Question: I rotated my android device in x direction (from -180 degree to 180 degree), see image below.

And I assume only Rotation vector x value is changed. Y and z maybe have some noise, but it should be not much difference among the values.
However, I receive this. Kindly see
<URL>
I suspect my sensor has some problem.
Any idea? Thank you very much.
Jimmy
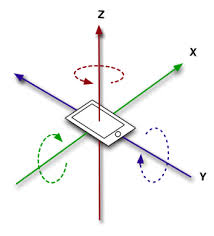
Answer: Your sensor is fine.Well, the rotation vector entries cannot simply be related to the rotation angle around a particular axis. The <URL> structure constitutes of timestamp, sensor, accuracy and values. Depending on the vector the float[] of 'values' vary in size 1-5. The rotation vectors values are based on unit quaternions, all together forming a vector representing the orientation of this world frame relative to your smartphone fixed frame above
<URL>
They are unitless and positive counter-clockwise.
> The orientation of the phone is represented by the rotation necessary to align the East-North-Up coordinates with the phone's coordinates. That is, applying the rotation to the world frame (X,Y,Z) would align them with the phone coordinates (x,y,z).
If the vector would be a Rotation-Matrix one could write it as 'v_body = R_rot_vec * v_world (<--)'pushing the world vector into a smartphone fixed description.
Furthermore about the vector:
> The three elements of the rotation vector are equal to the last three components of a quaternion <cos(th/2), xsin(th/2), z*sin(th/2)>.
So what to do with it? Depending on your Euler-angles convention (possible 24 sequences, valid 12 ones) you could calculate the corresponding angles u := [ps,th,ph] by e.g. applying the sequence:
<URL>
the sequence:
<URL>
with q1-3 always being the 'values[0-2]' 'u_ijk'But wait, your linked table only does have 3 values, which is similar to what I get. This is one'SensorEvent' of mine, the last three are printed from 'values[]'
'''
timestamp sensortype accuracy values[0] values[1] values[2]
23191581386897 11 -75 -<PHONE> -0.014922042 <PHONE>
'''
4q - 3 values = 1q unknown. The first q0 is redundant info (also the <URL> Set the equation ||q|| = 1 and solve for q0. Now all q0-3 are known.
Furthermore my android 4.4.2 does not have the fourth estimated heading Accuracy (in radians) inside 'value[4]', so I evaluate the 'event.accuracy':
'''
for (SensorEvent e : currentEvent) {
if (e != null) {
String toMsg = "";
for(int i = 0; i < e.values.length;i++) {
toMsg += " " + String.valueOf(e.values[i]);
}
iBinder.msgString(String.valueOf(e.timestamp) + " "+String.valueOf(e.sensor.getType()) + " " + String.valueOf(e.accuracy) + toMsg, 0);
}
}
'''
Put those equations into code and you will get things sorted.
Here is a short conversion helper, converting Quats. using either . It can be run from shell <URL>
The relevant part for XYZ
'''
/*quaternation to euler in XYZ (seq:123)*/
double* quat2eulerxyz(double* q) {
/*euler-angles*/
double psi = atan2( -2.*(q[2]*q[3] - q[0]*q[1]) , q[0]*q[0] - q[1]*q[1]- q[2]*q[2] + q[3]*q[3] );
double theta = asin( 2.*(q[1]*q[3] + q[0]*q[2]) );
double phi = atan2( 2.*(-q[1]*q[2] + q[0]*q[3]) , q[0]*q[0] + q[1]*q[1] - q[2]*q[2] - q[3]*q[3] );
/*save var. by simply pushing them back into the array and return*/
q[1] = psi;
q[2] = theta;
q[3] = phi;
return q;
}
'''
Here some examples applying quats to euls:
<URL>
**Q:** What do the sequence ijk stand for? Take two coordinate-frames A and B superposing each other(all axis within each other) and start rotating frame B through i-axis having angle 'psi', then j-axis having angle 'theta' and last z-axis having 'phi'. It could also be a, b, g for i,j,k. *I don't pick up the numbers as they are confusing (Diebel vs other papers).*
'''
R(psi,theta,phi) = R_z(phi)R_y(theta)R_x(psi) (<--)
'''
The trick is elementary rotations are applied from right to left, although we read the sequence from left to right.
Those are the three elementary rotations youre going through to go from
'''
A to B: *v_B = R(psi,theta,phi) v_A*
'''
**Q:** So how to get the euler angles/quats turn from [0deg,0deg,0deg] to eg. [0deg,90deg,0deg]?First align both frames from the pictures, respective the known device frame B to the "invisible" worldframe A. Your done superposing when the angles all get to [0deg,0deg,0deg]. Just figure out where is north, south and east where you are sitting right now and point the devices frame B into those directions. Now when you rotate around y-axis counter-clockwise 90deg you will have the desired [0deg,90deg,0deg], when converting the quaternion.
*Julian*
*kinematics source: [Source Diebel(Stanford)][11] with solid info on the mechanics background (careful: for Diebel XYZ is denoted u_321 (1,2,3) while ZYX is u_123 (3,2,1)), and [this][12] is a good starting point.